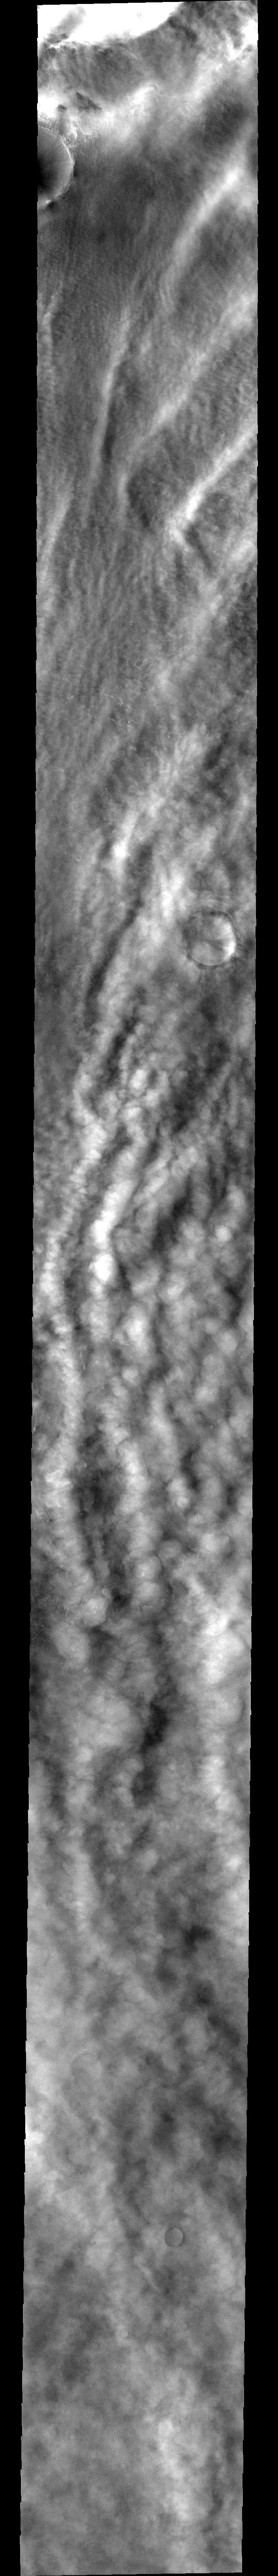
Cloudy Pole Mars, 2001 Mars Odyssey